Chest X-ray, PA view. Patient: 56 years old, sex M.
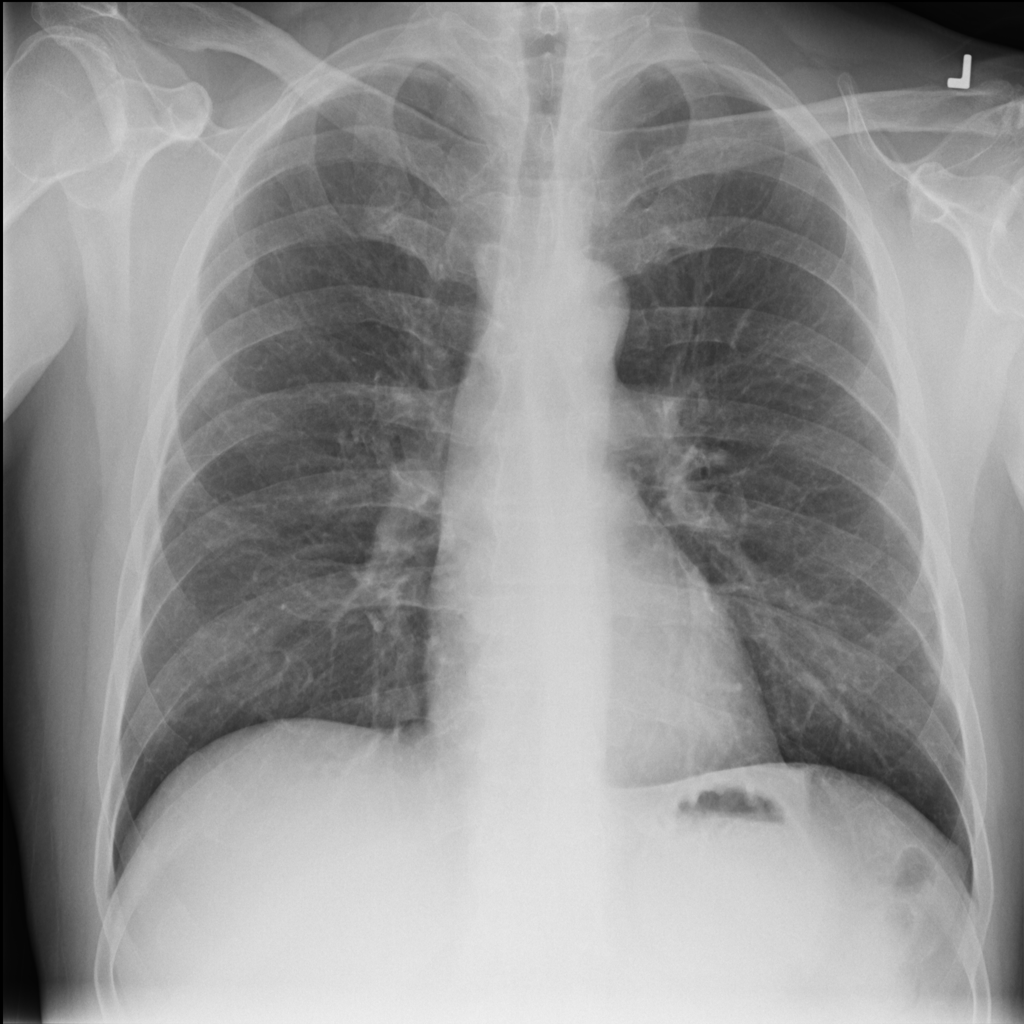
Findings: No Finding